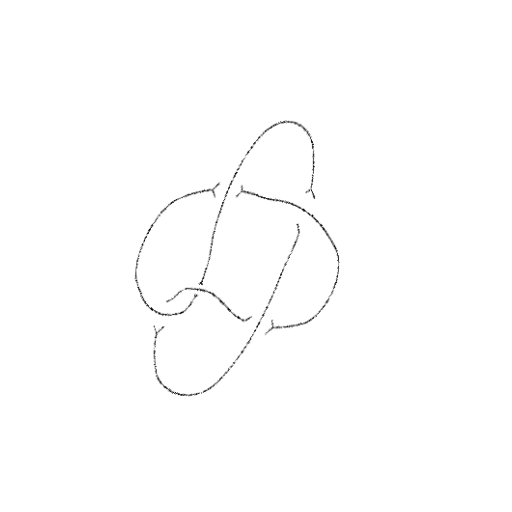
Crossing number: 5